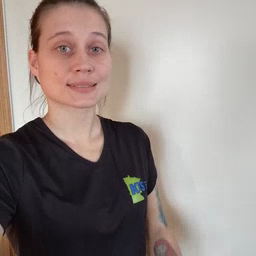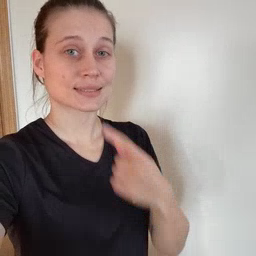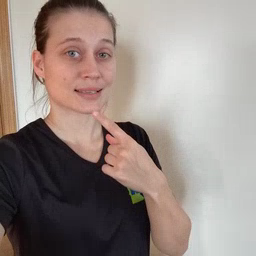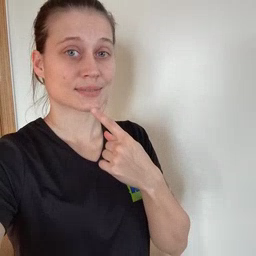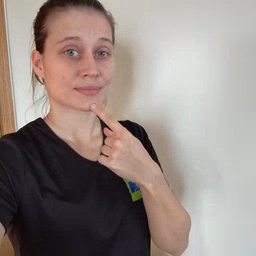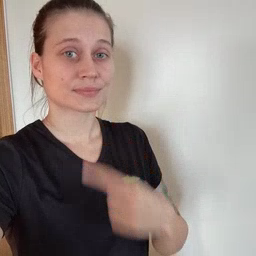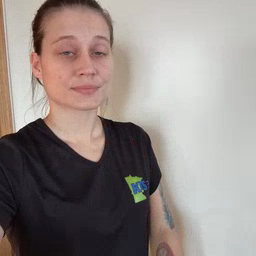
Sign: say